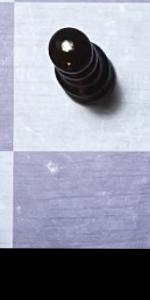
Label: Empty